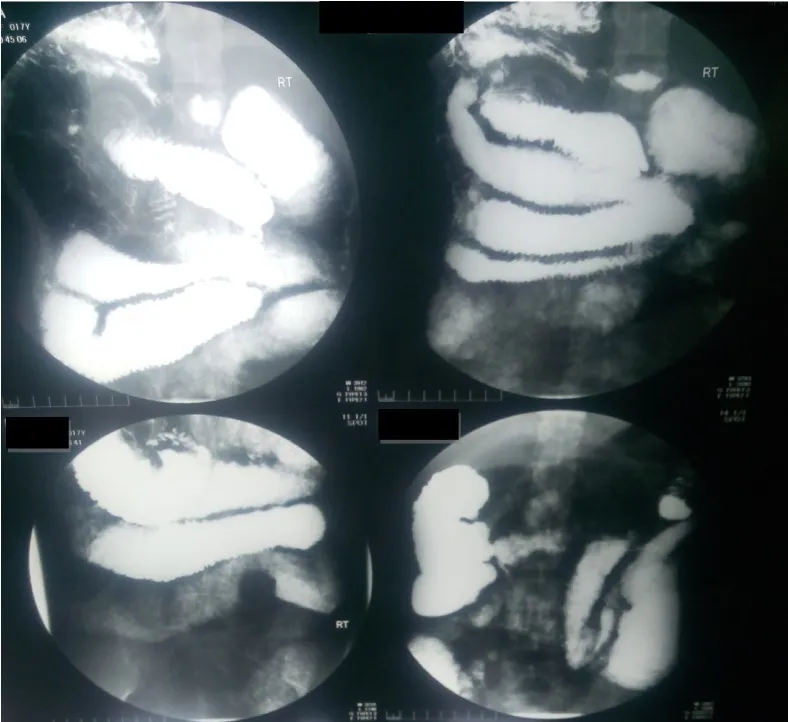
Barium meal and follow through.
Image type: radiology (ct)